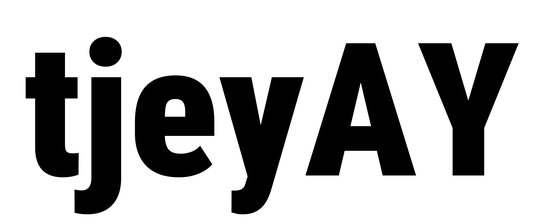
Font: Roboto_Condensed_Black